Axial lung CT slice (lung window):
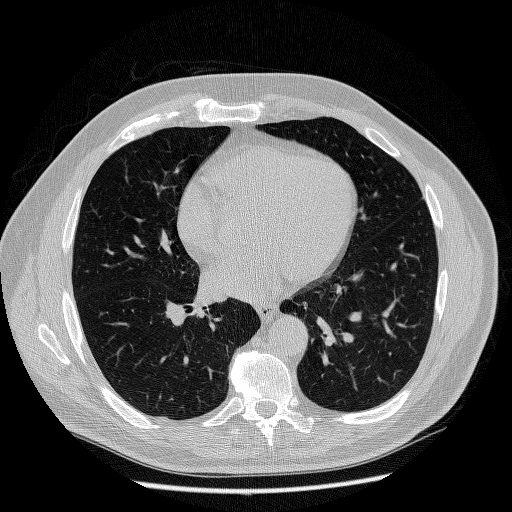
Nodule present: no